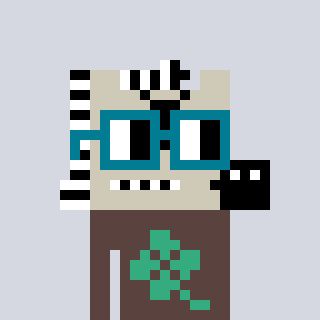
a pixel art character with square dark green glasses, a zebra-shaped head and a darkbrown-colored body on a cool background